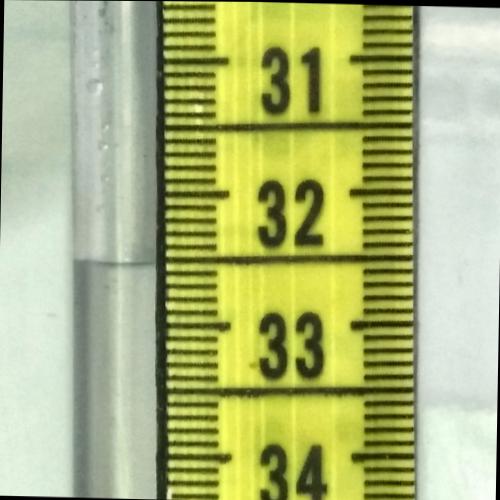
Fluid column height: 32.5 cm